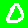
Digit: 0